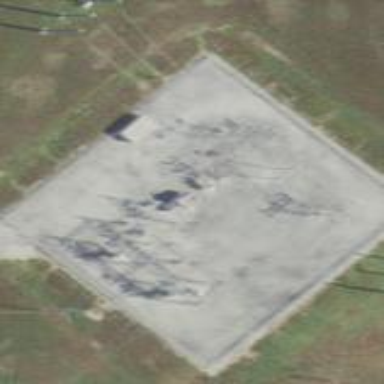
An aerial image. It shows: Power substation with transmission level designation. It is enclosed by fence.